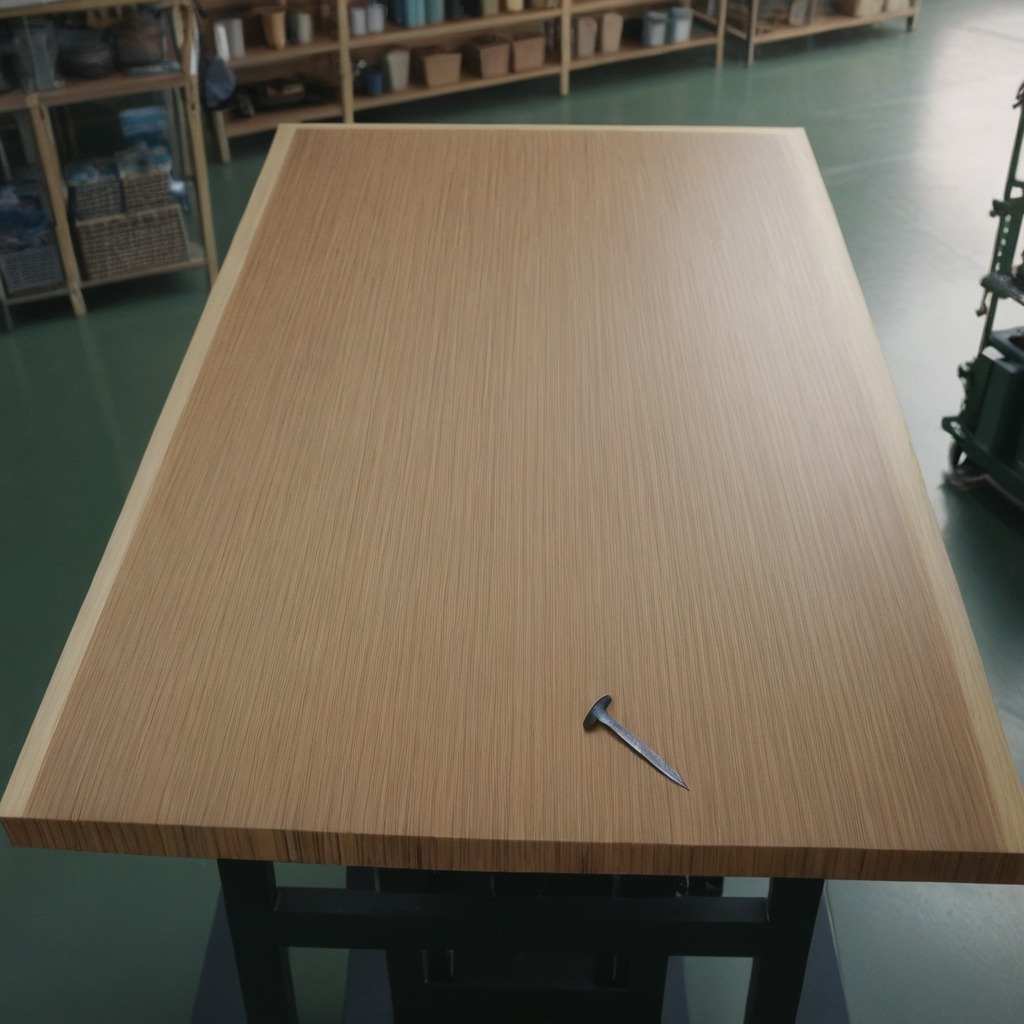
An iron nail is lying on the workbench inside a coastal fishing gear workshop.